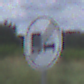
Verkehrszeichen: EndeUeberholverbotKraftfahrzeuge
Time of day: Midday
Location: Outdoor (Nature)
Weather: PartlyCloudy
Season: NotSpecified
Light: Natural